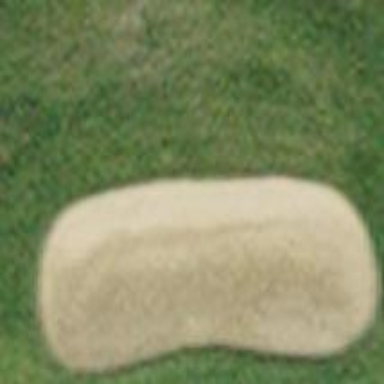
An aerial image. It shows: Bunker filled with sand on golf course.